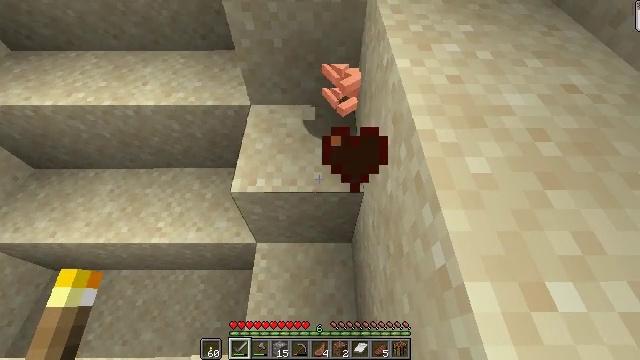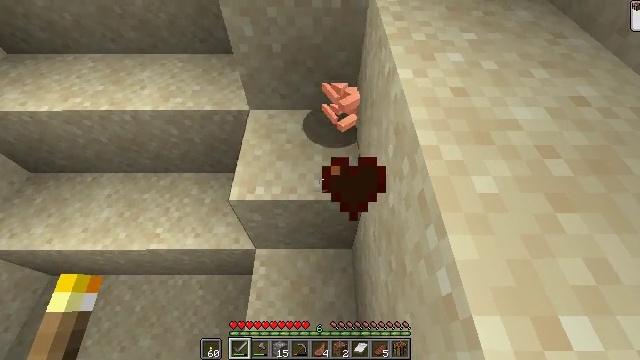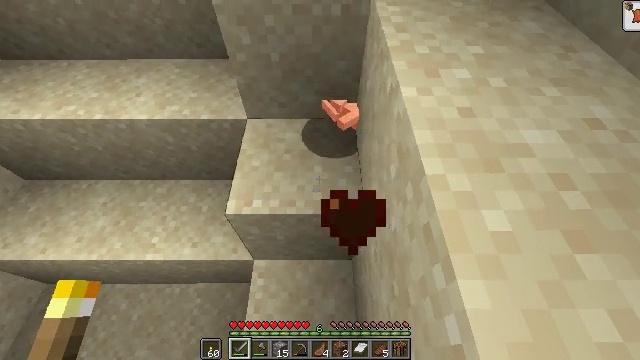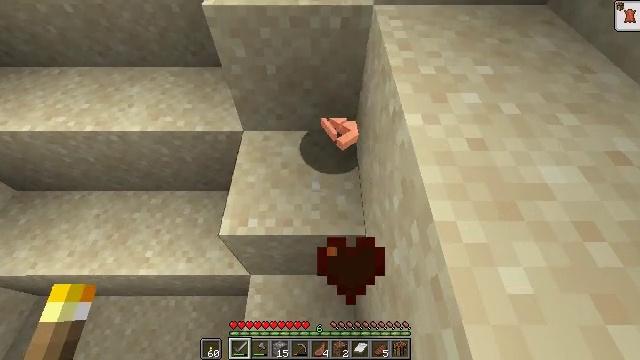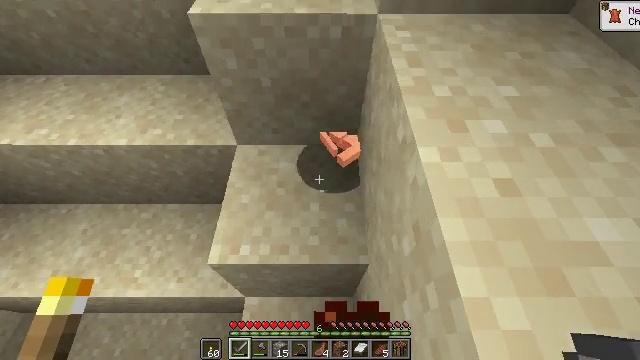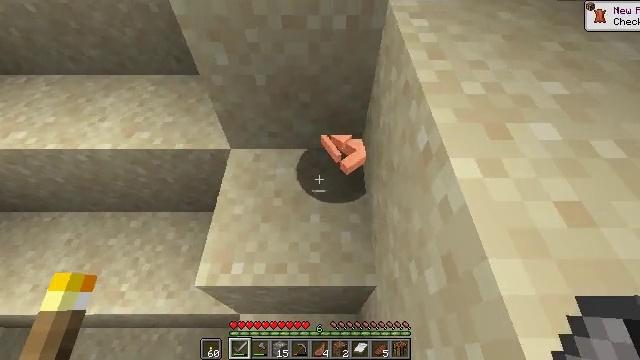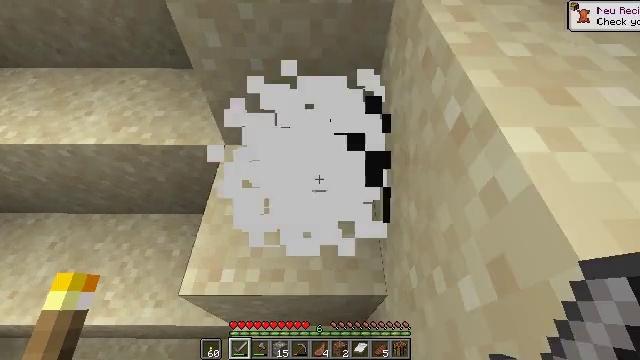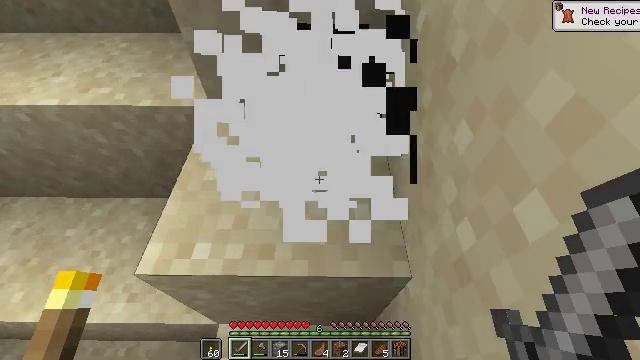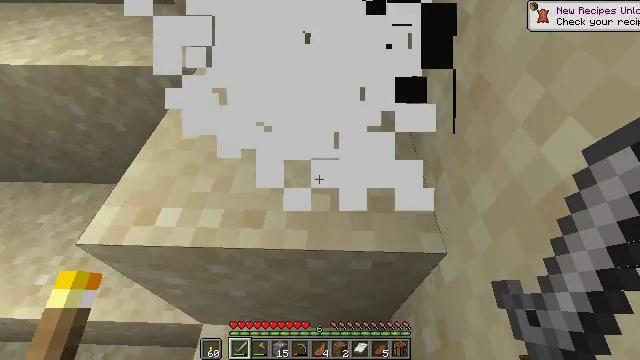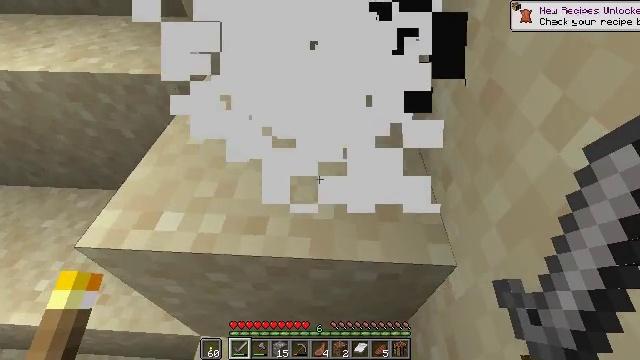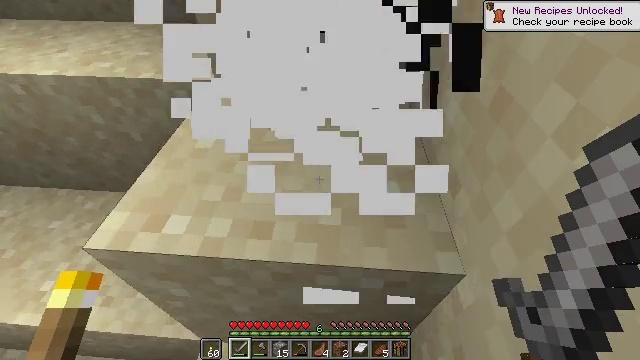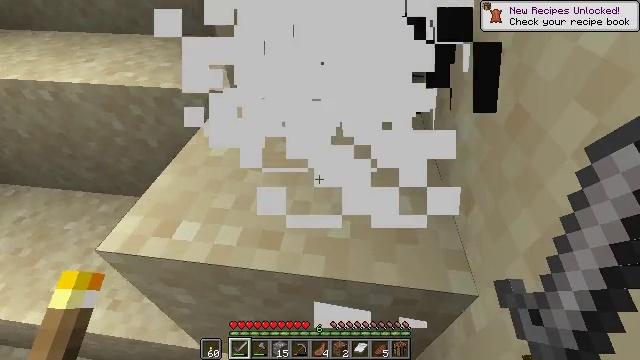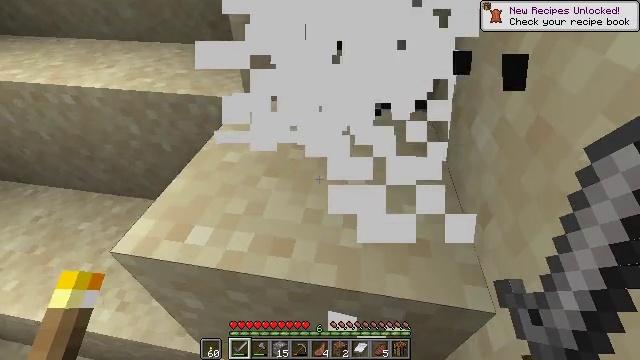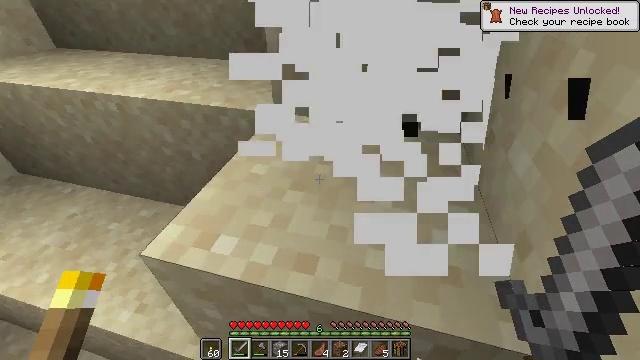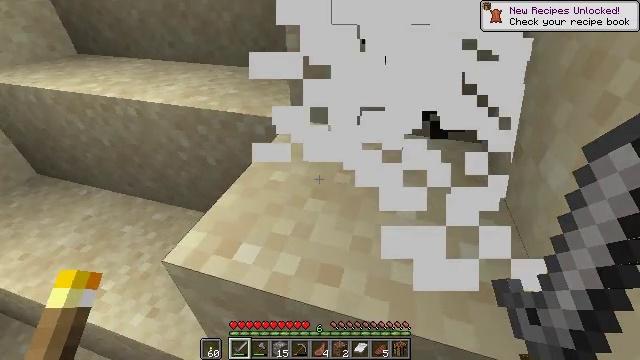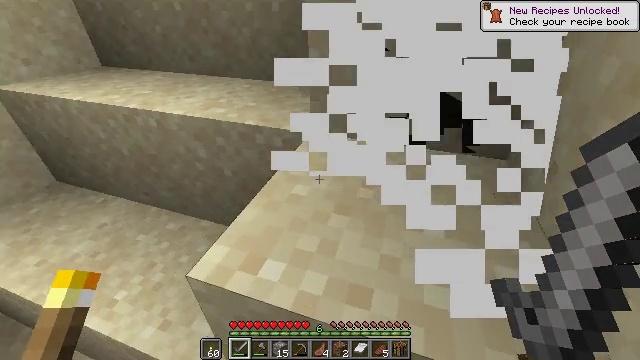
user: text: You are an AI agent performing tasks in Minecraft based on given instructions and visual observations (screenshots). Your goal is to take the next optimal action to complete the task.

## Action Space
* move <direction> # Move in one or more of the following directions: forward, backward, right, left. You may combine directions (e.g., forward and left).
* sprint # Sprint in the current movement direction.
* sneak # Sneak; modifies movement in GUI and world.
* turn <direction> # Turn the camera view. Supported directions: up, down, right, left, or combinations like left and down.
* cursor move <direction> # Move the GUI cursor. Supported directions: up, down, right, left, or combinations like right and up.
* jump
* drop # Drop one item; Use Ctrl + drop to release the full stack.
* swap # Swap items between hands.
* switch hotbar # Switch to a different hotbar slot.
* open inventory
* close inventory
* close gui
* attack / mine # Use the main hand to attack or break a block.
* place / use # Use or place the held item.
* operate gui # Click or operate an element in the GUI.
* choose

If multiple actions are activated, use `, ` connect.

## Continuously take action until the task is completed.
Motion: motion action
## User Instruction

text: Kill mobs.
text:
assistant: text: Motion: move forward
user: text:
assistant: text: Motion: move forward
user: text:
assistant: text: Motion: move forward
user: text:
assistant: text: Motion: move forward
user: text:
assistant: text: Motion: move forward
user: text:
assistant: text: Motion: move forward, turn up
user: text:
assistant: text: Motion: move forward, turn up
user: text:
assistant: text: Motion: move forward, turn up
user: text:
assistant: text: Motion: move forward, turn left and up
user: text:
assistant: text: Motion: move forward, turn left and up
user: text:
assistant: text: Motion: move forward, turn left and up
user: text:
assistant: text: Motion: move forward, turn left and up
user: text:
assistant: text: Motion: move forward, turn left and up
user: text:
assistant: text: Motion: move forward, turn left and up
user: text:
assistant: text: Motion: move forward, turn left and up
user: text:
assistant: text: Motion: move forward, turn up
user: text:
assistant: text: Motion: move forward, turn right and up
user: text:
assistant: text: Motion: move forward, turn right and up
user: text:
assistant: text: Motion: move forward, turn right and up
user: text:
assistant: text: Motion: move forward
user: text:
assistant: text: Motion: move forward, jump
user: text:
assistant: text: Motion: move forward, turn right, jump
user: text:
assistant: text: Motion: move forward, turn right, jump
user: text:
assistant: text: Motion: move forward, turn right, jump
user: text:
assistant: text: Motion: move forward, turn right, jump
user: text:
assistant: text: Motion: move forward
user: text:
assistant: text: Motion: move forward
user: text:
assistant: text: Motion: move forward
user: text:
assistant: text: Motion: move forward
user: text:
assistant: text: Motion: move forward, turn left